Question: I want to create jumping animation from 2 sprites .
The animation can be illustrated like this<URL>
When his position is at the highest value, he changes state. Then keep that state until he falls off and changes to idle state.
I have done the research, watched tutorials on youtube, and I found something called blend tree. Then I went to the <URL> and my mind was spinning around and around, I just couldn't understand it. And is there any way to know when his position is at the highest value? or any solution to animate him? And when to use blend tree
And also, <URL>
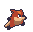
Answer: I would work with velocity conditions.
Let's say you start with an idle animation as default.
Then you make a transition from animation "idle" to animation "jumping" with the conditions 'IsGrounded = false' to check if you're at the ground and 'velocityY > 0' to check if you're jumping or not.
Then do another transition from "jumping" to "landing" with the conditions 'IsGrounded = false' and 'VelocityY < 0' so it checks if you're falling and will change the animation to the landing animation.